Question: >
<URL>
Guys
I am using groupbox' in Visual studio. But the Border in the groupbox is to small. I was wondering if there is a way to edit the border by giving it a color or maybe a thicker edge?

As u can see in the image it is very hard to see the border around it.
Can anyone help me with this ?
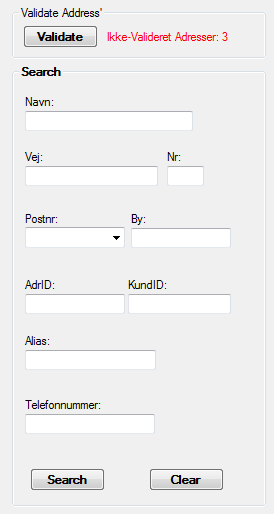
Answer: You can Use This:
'''
using System.Drawing;
'''
using System.Drawing.Drawing2D;
'''
private void Form1_Load(object sender, EventArgs e)
{
myGroupBox myGroupBox = new myGroupBox();
myGroupBox.Text = "GroupBox1";
this.Controls.Add(myGroupBox);
}
public static GraphicsPath CreatePath(float x, float y, float width, float height,
float radius, bool RoundTopLeft, bool RoundTopRight, bool RoundBottomRight, bool RoundBottomLeft)
{
float xw = x + width;
float yh = y + height;
float xwr = xw - radius;
float yhr = yh - radius;
float xr = x + radius;
float yr = y + radius;
float r2 = radius * 2;
float xwr2 = xw - r2;
float yhr2 = yh - r2;
GraphicsPath p = new GraphicsPath();
p.StartFigure();
//Top Left Corner
if (RoundTopLeft)
{
p.AddArc(x, y, r2, r2, 180, 90);
}
else
{
p.AddLine(x, yr, x, y);
p.AddLine(x, y, xr, y);
}
//Top Edge
p.AddLine(xr, y, xwr, y);
//Top Right Corner
if (RoundTopRight)
{
p.AddArc(xwr2, y, r2, r2, 270, 90);
}
else
{
p.AddLine(xwr, y, xw, y);
p.AddLine(xw, y, xw, yr);
}
//Right Edge
p.AddLine(xw, yr, xw, yhr);
//Bottom Right Corner
if (RoundBottomRight)
{
p.AddArc(xwr2, yhr2, r2, r2, 0, 90);
}
else
{
p.AddLine(xw, yhr, xw, yh);
p.AddLine(xw, yh, xwr, yh);
}
//Bottom Edge
p.AddLine(xwr, yh, xr, yh);
//Bottom Left Corner
if (RoundBottomLeft)
{
p.AddArc(x, yhr2, r2, r2, 90, 90);
}
else
{
p.AddLine(xr, yh, x, yh);
p.AddLine(x, yh, x, yhr);
}
//Left Edge
p.AddLine(x, yhr, x, yr);
p.CloseFigure();
return p;
}
class myGroupBox : GroupBox
{
public myGroupBox()
{
base.BackColor = Color.Transparent;
}
[Browsable(false)]
public override Color BackColor
{
get
{
return base.BackColor;
}
set
{
base.BackColor = value;
}
}
private Color backColor = Color.Transparent;
public Color ActualBackColor
{
get { return this.backColor; }
set { this.backColor = value; }
}
protected override void OnPaint(PaintEventArgs e)
{
Size tSize = TextRenderer.MeasureText(this.Text, this.Font);
Rectangle borderRect = e.ClipRectangle;
borderRect.Y += tSize.Height / 2;
borderRect.Height -= tSize.Height / 2;
GraphicsPath gPath = CreatePath(0, borderRect.Y, (float)(this.Width - 1), borderRect.Height - 1, 5, true, true, true, true);
e.Graphics.FillPath(new SolidBrush(ActualBackColor), gPath);
e.Graphics.DrawPath(new Pen(Color.Red), gPath);
borderRect.X += 6;
borderRect.Y -= 7;
e.Graphics.DrawString(this.Text, this.Font, new SolidBrush(this.ForeColor), borderRect);
}
}
'''